Question:
Typescript is not used. Why am I getting this error? It does not occur in any other component.
I have looked at the answers of other questioners but have not found any useful information. Can someone please help me?
The corresponding errors occur at the constructor function location, the shouldComponentUpdate function location, and the render function location.
'''
const RowTextarea = () => {
constructor(props){
super(props);
this.textArea = null;
}
shouldComponentUpdate(nextProps){
if(this.props.input.value !== nextProps.input.value){
if(isEmpty(nextProps.input.value)){
this.textArea.setAttribute('rows', this.props.rows);
}else{
this.textArea.setAttribute('rows', this.props.rows);
while(this.textArea.scrollHeight > this.textArea.offsetHeight){
const tempRows = Number(this.textArea.getAttribute('rows'));
this.textArea.setAttribute('rows', tempRows + 1);
}
}
}
}
return true;
};
'''
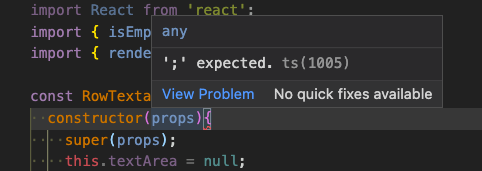
Answer: Thank you all for sharing.
Changing from a function component to a class component worked.
It was really helpful. Thank you very much.